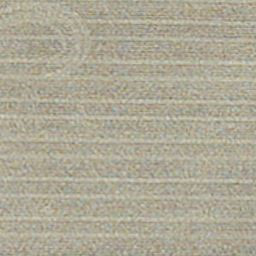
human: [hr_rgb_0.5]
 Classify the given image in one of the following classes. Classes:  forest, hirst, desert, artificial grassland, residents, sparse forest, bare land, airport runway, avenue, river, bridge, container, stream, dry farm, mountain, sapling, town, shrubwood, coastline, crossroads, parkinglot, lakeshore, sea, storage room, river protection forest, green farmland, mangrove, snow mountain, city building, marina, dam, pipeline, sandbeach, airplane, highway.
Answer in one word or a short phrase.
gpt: dry farm